Question: I am trying to get the following site: <URL> to handle the code and authorization.
> This method initializes the OAuthBuilder used in the rest of the code below.
'''
public DiscordAuth() {
CLIENT_SECRET = [REDACTED];
CLIENT_ID = [REDACTED];
REDIRECT_URL = "https://temperlesergal.github.io/NuBot/discordWebPage/success.html";
builder = new OAuthBuilder(CLIENT_ID, CLIENT_SECRET)
.setScopes(new String[]{"connections", "guilds", "email"})
.setRedirectURI(REDIRECT_URL);
}
'''
> This is meant to start the process of retrieving the code applied to the URL when redirected from the Auth url.
'''
public void getUser(WebView webView, Thread thread) {
startOAuth2Flow(webView, thread);
}
'''
> This method handles the site redirection as well as breaking up the URL to retrieve the code.
<URL>
'''
private void startOAuth2Flow(WebView webView, Thread thread) {
String authURL = builder.getAuthorizationUrl(null);
WebEngine webEngine = webView.getEngine();
webEngine.setJavaScriptEnabled(true);
webEngine.setUserAgent("Cotton Le Sergal's OAuth2 grant for app.");
webEngine.getLoadWorker().stateProperty().addListener(
(ov, oldState, newState) -> {
if (webEngine.getLoadWorker().getException() != null || newState == Worker.State.FAILED){
System.err.println(webEngine.getLoadWorker().getException().toString());
}else{
System.out.println(webEngine.getLoadWorker().getState());
}
});
webEngine.locationProperty().addListener((observableValue, oldLocation, newLocation) -> {
System.out.println("newLocation = " + newLocation);
if (newLocation.startsWith(REDIRECT_URL) && newLocation.contains("code")) {
try {
URL url = new URL(newLocation);
String[] params = url.getQuery().split("&");
Map<String, String> map = new HashMap<>();
for (String param : params) {
String name = param.split("=")[0];
String value = param.split("=")[1];
map.put(name, value);
}
code = map.get("code");
gotTheAccessCode(code, thread);
System.out.println("Notifying thread");
synchronized (thread){
thread.notify();
thread.start();
System.out.println("Thread Notified!");
}
} catch (MalformedURLException e) {
e.printStackTrace();
}
}
});
String url = "https://temperlesergal.github.io/NuBot/discordWebPage/index.html";
webEngine.load(url);
}
'''
> This method exchanges the code and initializes the following:
-builder.getUser();
-builder.getGuilds();
-builder.getConnections()
'''
private void gotTheAccessCode(String code, Thread thread) {
System.out.println("access code: " + code);
Response response = builder.exchange(code);
if (response == Response.ERROR) {
// AN ERROR HAPPENED WHILE EXCHANGING THE CODE
} else {
// EVERYTHING WORKED AS EXPECTED
}
System.out.println("Testing by printing guild info!");
getGuildInfo().forEach(guild -> System.out.println(guild.getName()));
System.out.println("DONE!");
user = builder.getUser();
guilds = builder.getGuilds();
connections = builder.getConnections();
}
'''
> This method is what is triggered when the user presses login button on the FXML scene. It is meant to allow them to sign in to discord through the JavaFX application.
'''
@FXML
void signIn(){
Thread thread = new Thread(() -> {
System.out.println("Thread waking up!");
Platform.runLater(() -> {
usernameLabel.setText(discordAuth.getUserNameWithDiscriminator());
setUserAvatar(discordAuth.getUserAvatarURL());
});
});
try {
if(thread.isAlive())
thread.wait();
} catch (InterruptedException e) {
e.printStackTrace();
}
discordSigninWebView.setVisible(true);
discordSigninWebView.setOpacity(0.0);
FadeIn signInFade = new FadeIn(discordSigninWebView);
signInFade.play();
discordAuth.getUser(discordSigninWebView, thread);
}
'''
URL: No URL loaded into WebEngine
Description: This is the default look when running the Application.
<URL>
URL: <URL>
Description: This is what the WebView looks like when I click log out (Which should be login, just forgot to change it).
[
URL: <URL>
Description: This is the white screen it displays after pressing: "Authorize".
<URL>
URL: <URL>
Description: This is what the bot should display.
<URL>
> This is the information printed to the console
'''
Image size is: 800.0x800.0 with the width being the largest at: 800.0px.
Image is 8.0 times the size it should be... resizing
Image has been resized to the following: 100.0x100.0px.
Actual image size is: 100.0x100.0px.
Test
0 [OkHttp https://discordapp.com/...] DEBUG net.dv8tion.jda.internal.requests.Requester - Received response with following cf-rays: [5176ddc69aaae202-ORD]
317 [OkHttp https://discordapp.com/...] DEBUG net.dv8tion.jda.internal.requests.Requester - Received response with following cf-rays: [5176ddc83f13e202-ORD]
320 [Thread-3] INFO net.dv8tion.jda.api.JDA - Login Successful!
[0 / 3]
578 [OkHttp https://discordapp.com/...] DEBUG net.dv8tion.jda.internal.requests.Requester - Received response with following cf-rays: [5176ddca3e3ac510-ORD]
Host Name: [REDACTED]
Host Address: [REDACTED]
693 [JDA [0 / 3] MainWS-ReadThread] INFO net.dv8tion.jda.internal.requests.WebSocketClient - Connected to WebSocket
693 [JDA [0 / 3] MainWS-ReadThread] DEBUG net.dv8tion.jda.internal.requests.WebSocketClient - Sending Identify-packet...
734 [JDA [0 / 3] MainWS-ReadThread] DEBUG net.dv8tion.jda.internal.requests.WebSocketClient - Got HELLO packet (OP 10). Initializing keep-alive.
754 [OkHttp https://discordapp.com/...] DEBUG net.dv8tion.jda.internal.requests.Requester - Received response with following cf-rays: [5176ddcaaf3dc510-ORD]
754 [Thread-3] INFO net.dv8tion.jda.api.JDA - Login Successful!
[1 / 3]
832 [JDA [0 / 3] MainWS-ReadThread] DEBUG net.dv8tion.jda.internal.handle.GuildSetupController - Setting incomplete count to 0
832 [JDA [0 / 3] MainWS-ReadThread] INFO net.dv8tion.jda.api.JDA - Finished Loading!
Shard: 1 out of: 3 is ready.
842 [JDA [0 / 3] Gateway-Worker 1] DEBUG net.dv8tion.jda.internal.requests.WebSocketClient - Sending normal message {"op":3,"d":{"game":{"name":"Type owo.help","type":0},"afk":false,"status":"online","since":1568679123052}}
883 [OkHttp https://discordapp.com/...] DEBUG net.dv8tion.jda.internal.requests.Requester - Received response with following cf-rays: [5176ddcc2a44c56c-ORD]
998 [OkHttp https://discordapp.com/...] DEBUG net.dv8tion.jda.internal.requests.Requester - Received response with following cf-rays: [5176ddccab8dc56c-ORD]
998 [Thread-3] INFO net.dv8tion.jda.api.JDA - Login Successful!
[2 / 3]
5952 [JDA [1 / 3] MainWS-ReadThread] INFO net.dv8tion.jda.internal.requests.WebSocketClient - Connected to WebSocket
5953 [JDA [1 / 3] MainWS-ReadThread] DEBUG net.dv8tion.jda.internal.requests.WebSocketClient - Sending Identify-packet...
5955 [JDA [1 / 3] MainWS-ReadThread] DEBUG net.dv8tion.jda.internal.requests.WebSocketClient - Got HELLO packet (OP 10). Initializing keep-alive.
6047 [JDA [1 / 3] MainWS-ReadThread] DEBUG net.dv8tion.jda.internal.handle.GuildSetupController - Setting incomplete count to 1
6082 [JDA [1 / 3] MainWS-ReadThread] INFO net.dv8tion.jda.api.JDA - Finished Loading!
Shard: 2 out of: 3 is ready.
6084 [JDA [1 / 3] MainWS-ReadThread] DEBUG net.dv8tion.jda.internal.handle.GuildSetupController - Finished setup for guild 530802775530012672 firing cached events 0
6246 [JDA [1 / 3] Gateway-Worker 1] DEBUG net.dv8tion.jda.internal.requests.WebSocketClient - Sending normal message {"op":3,"d":{"game":{"name":"Type owo.help","type":0},"afk":false,"status":"online","since":1568679128295}}
11239 [JDA [2 / 3] MainWS-WriteThread] INFO net.dv8tion.jda.internal.requests.WebSocketClient - Connected to WebSocket
11240 [JDA [2 / 3] MainWS-WriteThread] DEBUG net.dv8tion.jda.internal.requests.WebSocketClient - Sending Identify-packet...
11241 [JDA [2 / 3] MainWS-ReadThread] DEBUG net.dv8tion.jda.internal.requests.WebSocketClient - Got HELLO packet (OP 10). Initializing keep-alive.
11368 [JDA [2 / 3] MainWS-ReadThread] DEBUG net.dv8tion.jda.internal.handle.GuildSetupController - Setting incomplete count to 0
11368 [JDA [2 / 3] MainWS-ReadThread] INFO net.dv8tion.jda.api.JDA - Finished Loading!
Shard: 3 out of: 3 is ready.
11504 [JDA [2 / 3] Gateway-Worker 1] DEBUG net.dv8tion.jda.internal.requests.WebSocketClient - Sending normal message {"op":3,"d":{"game":{"name":"Type owo.help","type":0},"afk":false,"status":"online","since":1568679133581}}
newLocation = https://temperlesergal.github.io/NuBot/discordWebPage/index.html
SCHEDULED
RUNNING
SUCCEEDED
newLocation = https://discordapp.com/api/oauth2/authorize?client_id=569662931990478857&redirect_uri=https%3A%2F%2Ftemperlesergal.github.io%2FNuBot%2FdiscordWebPage%2Fsuccess.html&response_type=code&scope=identify%20email%20connections%20guilds
SCHEDULED
RUNNING
newLocation = https://discordapp.com/oauth2/authorize?client_id=569662931990478857&redirect_uri=https%3A%2F%2Ftemperlesergal.github.io%2FNuBot%2FdiscordWebPage%2Fsuccess.html&response_type=code&scope=identify%20email%20connections%20guilds
SUCCEEDED
'''
Reproducibility: 100%
Simply trying to load the Auth url in a WebView will cause this issue.
Any and all thoughts upon this matter will be greatly appreciated, thank you.
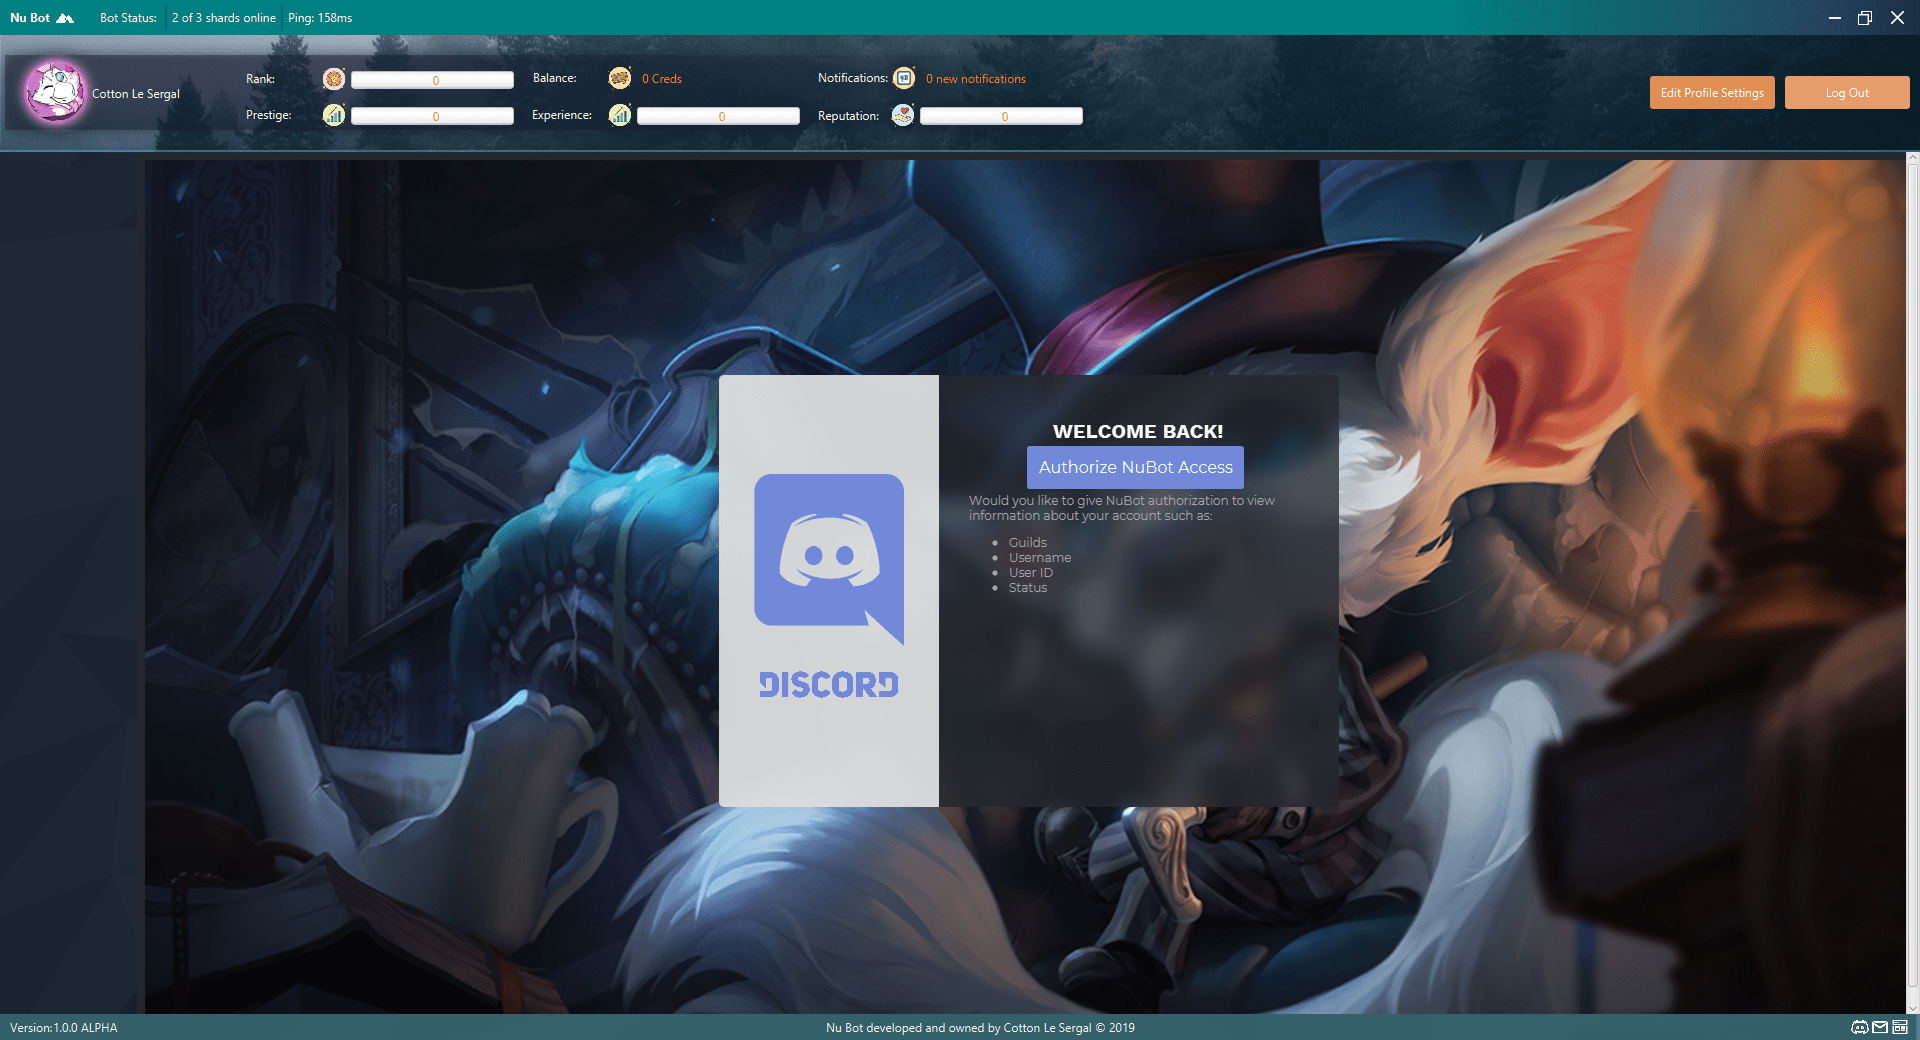
Answer: # I have found the issue to be that [WebView Sub-resource integrity check fails on Windows and Linux.
This can be seen and proven here in the following links:
1. https://bugs.openjdk.java.net/browse/JDK-<PHONE>
2. https://github.com/javafxports/openjdk-jfx/issues/230
# How to fix the issue at hand
'''
Please view link no.1 for more in depth details
'''
In short, the issue was that OpenJDK 12 for JavaFX had a bug that failed sub-resource integrity checks on Windows and Linux platforms that caused an issue when it did not provide a cryptographic hash that matched the hash from the fetched resource. As such, the content of the web page would not be displayed properly. The way to solve it is listed in <URL>. The bug is patched in JavaFX 13, so all that was needed to solve this issue was to update the JavaFX modules in my maven pom file.